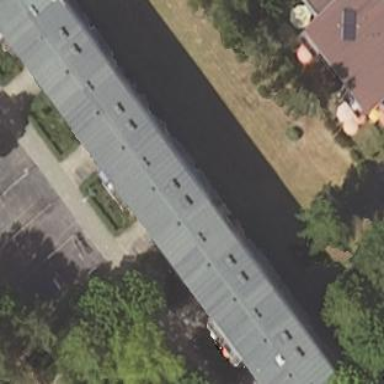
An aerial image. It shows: Terrace building.